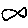
Label: fish